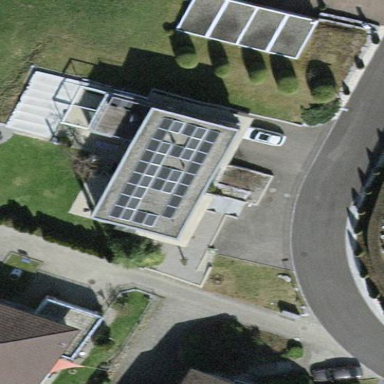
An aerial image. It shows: Solar photovoltaic panel generator.